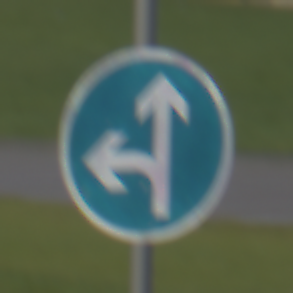
Verkehrszeichen: VorgeschriebeneFahrtrichtungGeradeausOderLinks
Umgebung: Outdoor, Suburban
Tageszeit: MorningAfternoon
Wetter: PartlyCloudy
Licht: Natural
Jahreszeit: NotSpecified
Kontrast: MediumContrast